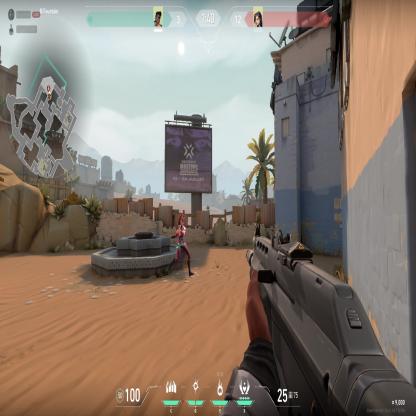
Label: enemy